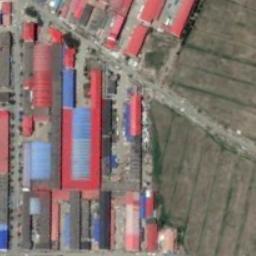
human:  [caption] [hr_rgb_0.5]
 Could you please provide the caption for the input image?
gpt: The industrial house is in good order .

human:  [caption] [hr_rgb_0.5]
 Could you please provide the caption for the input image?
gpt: Many houses of different shapes are in the industrial area .

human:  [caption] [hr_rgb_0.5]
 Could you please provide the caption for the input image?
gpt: Plants and roads in an industrial area with large fields next to them .

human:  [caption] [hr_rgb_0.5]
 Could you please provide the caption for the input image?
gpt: The industrial area with some red workshops and other colors of workshops is next to a farmland .

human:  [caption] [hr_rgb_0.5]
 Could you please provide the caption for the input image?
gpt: There are some red buildings on the industrial area beside some brown farmlands .